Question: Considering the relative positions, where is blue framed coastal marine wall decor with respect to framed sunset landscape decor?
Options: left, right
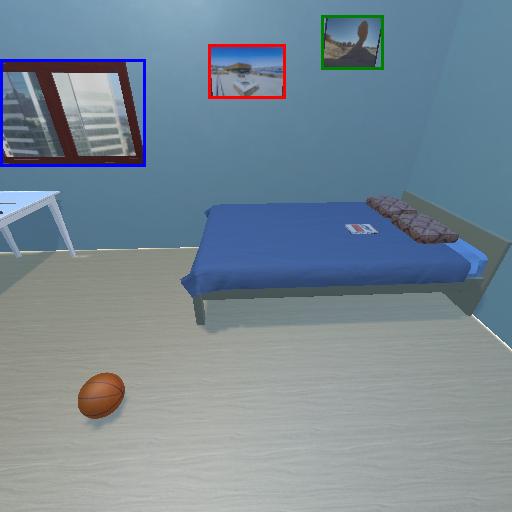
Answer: left